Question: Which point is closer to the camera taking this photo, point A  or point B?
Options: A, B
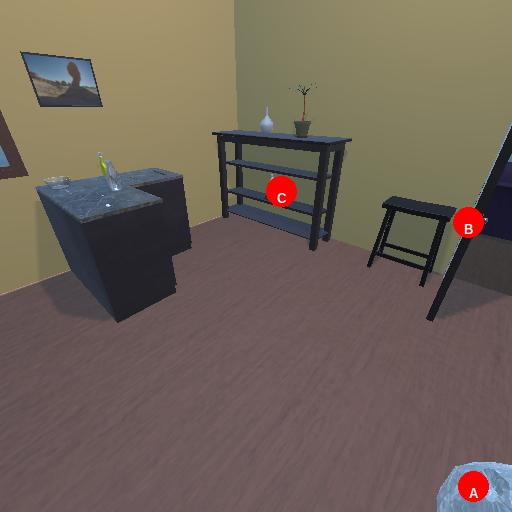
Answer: A